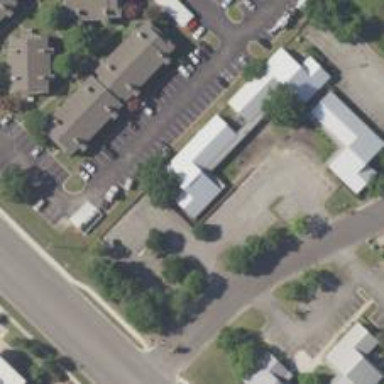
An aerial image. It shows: Pharmacy providing healthcare services.